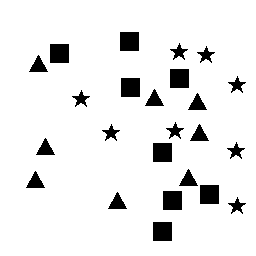
Squares: 8
Triangles: 8
Stars: 8
Total shapes: 24